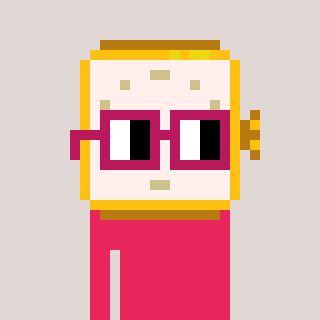
a pixel art character with square dark red glasses, a watch-shaped head and a redpinkish-colored body on a warm background